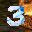
Label: 3